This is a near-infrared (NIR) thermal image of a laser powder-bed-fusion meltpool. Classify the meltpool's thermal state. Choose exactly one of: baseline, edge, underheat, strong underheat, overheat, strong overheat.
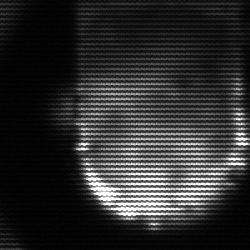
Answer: baseline